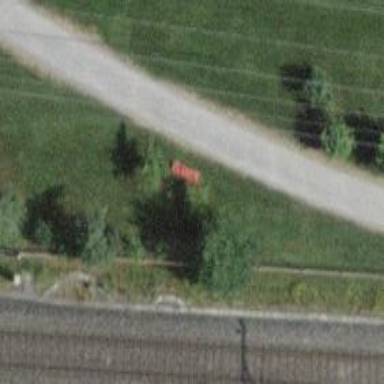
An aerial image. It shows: Bench for seating.